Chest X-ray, AP view. Patient: 37 years old, sex M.
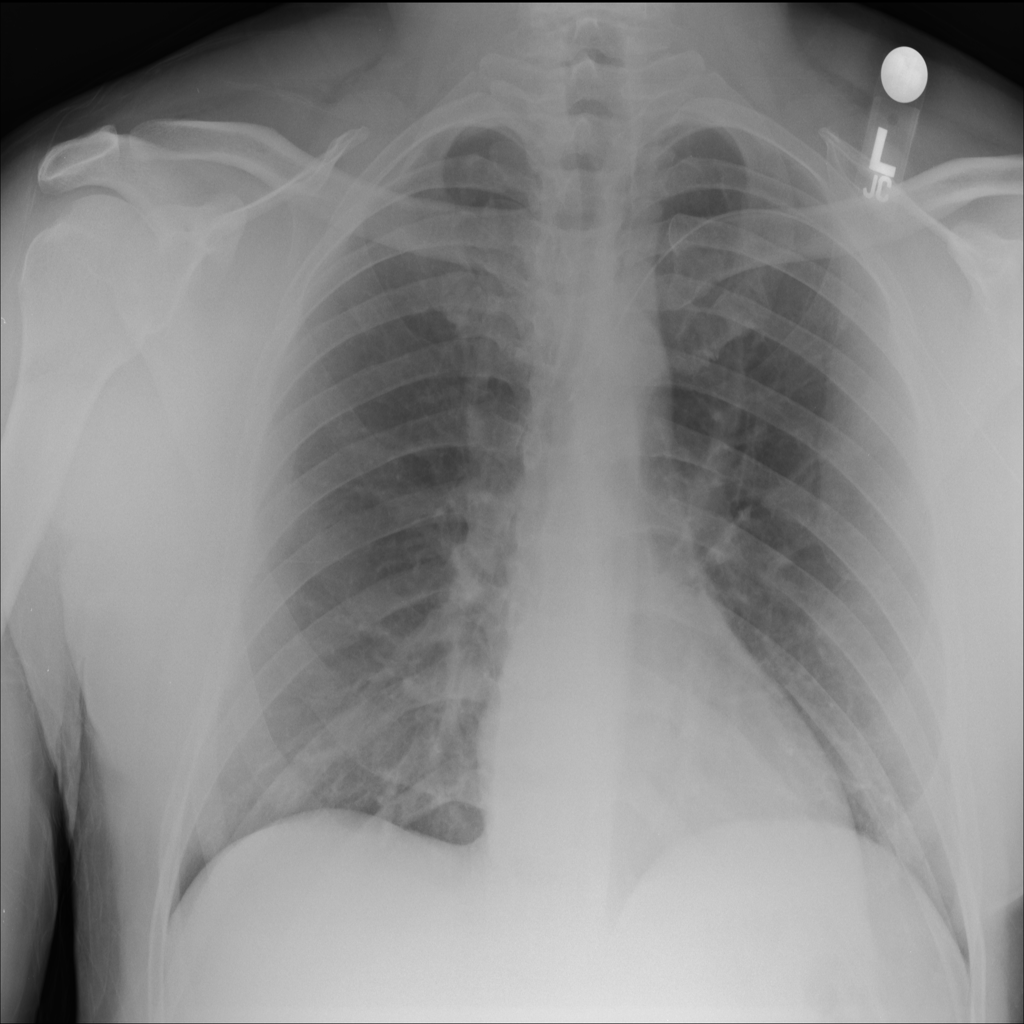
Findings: No Finding